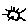
Label: sun